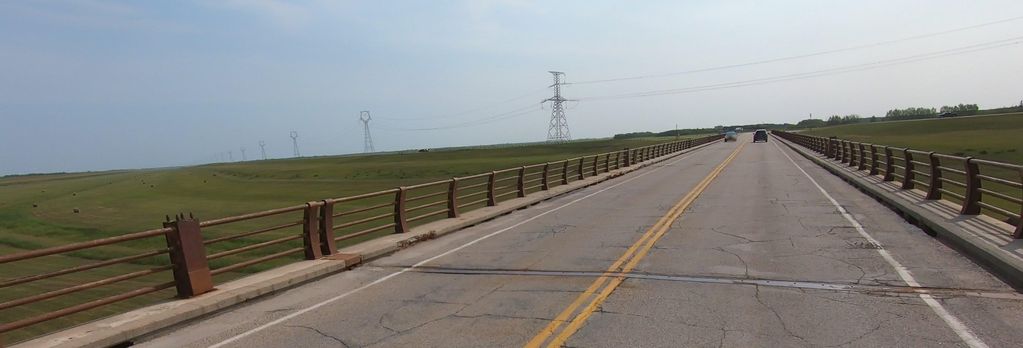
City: winnipeg